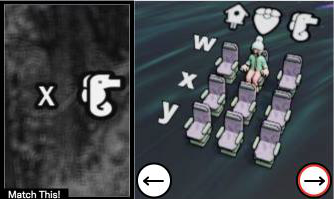
Task: seats
Answer: no